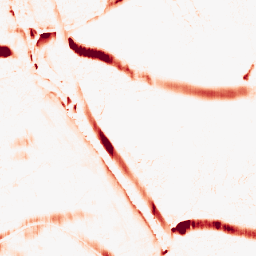
Category: morphological
Decomposition family: morphological_ellipse
Decomposition parameters: operation: opening
width: 20
height: 5
Upsampling method: linear_exact
Upsampling parameters: scale: 8
Upsampling scale: 8